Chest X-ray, AP view. Patient: 30 years old, sex F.
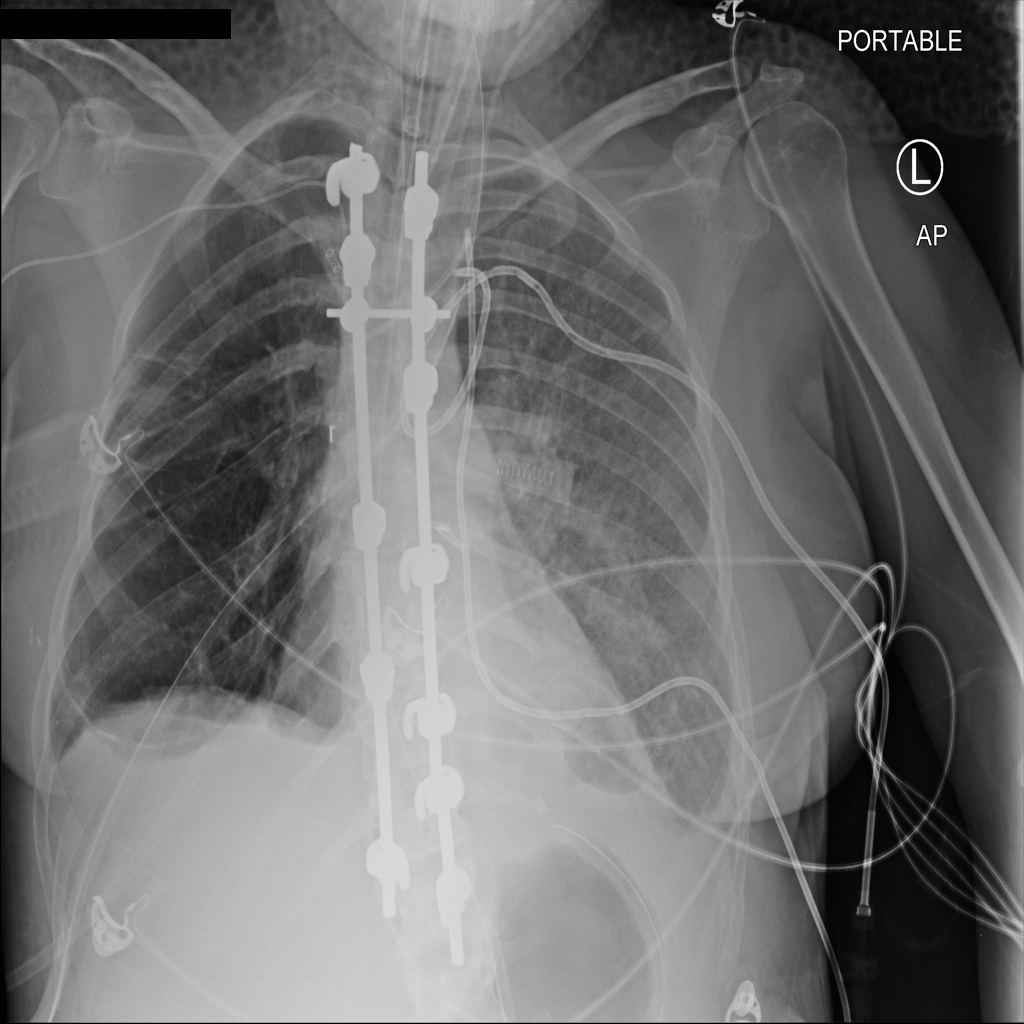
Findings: Effusion